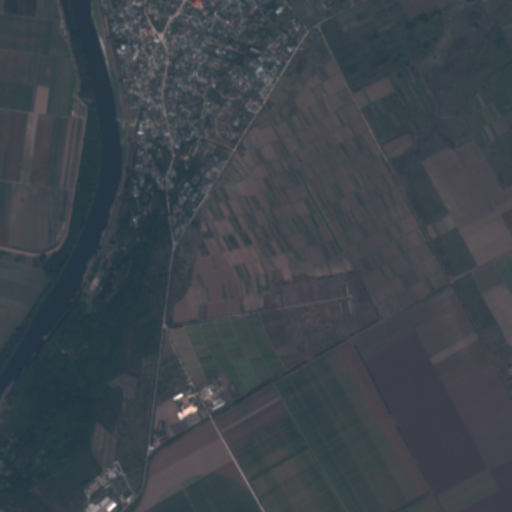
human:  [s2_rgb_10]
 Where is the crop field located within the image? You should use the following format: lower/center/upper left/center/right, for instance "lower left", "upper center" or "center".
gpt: The crop field is located in the lower left of the image.
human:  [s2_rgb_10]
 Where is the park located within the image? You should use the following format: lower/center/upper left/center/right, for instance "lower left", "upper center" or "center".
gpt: The park is located in the upper left of the image.
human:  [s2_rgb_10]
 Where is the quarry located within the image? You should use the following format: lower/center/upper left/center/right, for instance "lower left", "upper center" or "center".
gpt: The quarry is located in the upper center of the image.
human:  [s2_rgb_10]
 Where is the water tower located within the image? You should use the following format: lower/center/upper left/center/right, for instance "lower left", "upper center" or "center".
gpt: The water tower is located in the upper center of the image.
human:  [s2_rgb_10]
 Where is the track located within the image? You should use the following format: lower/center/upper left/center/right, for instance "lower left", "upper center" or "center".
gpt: There is no track in the image.